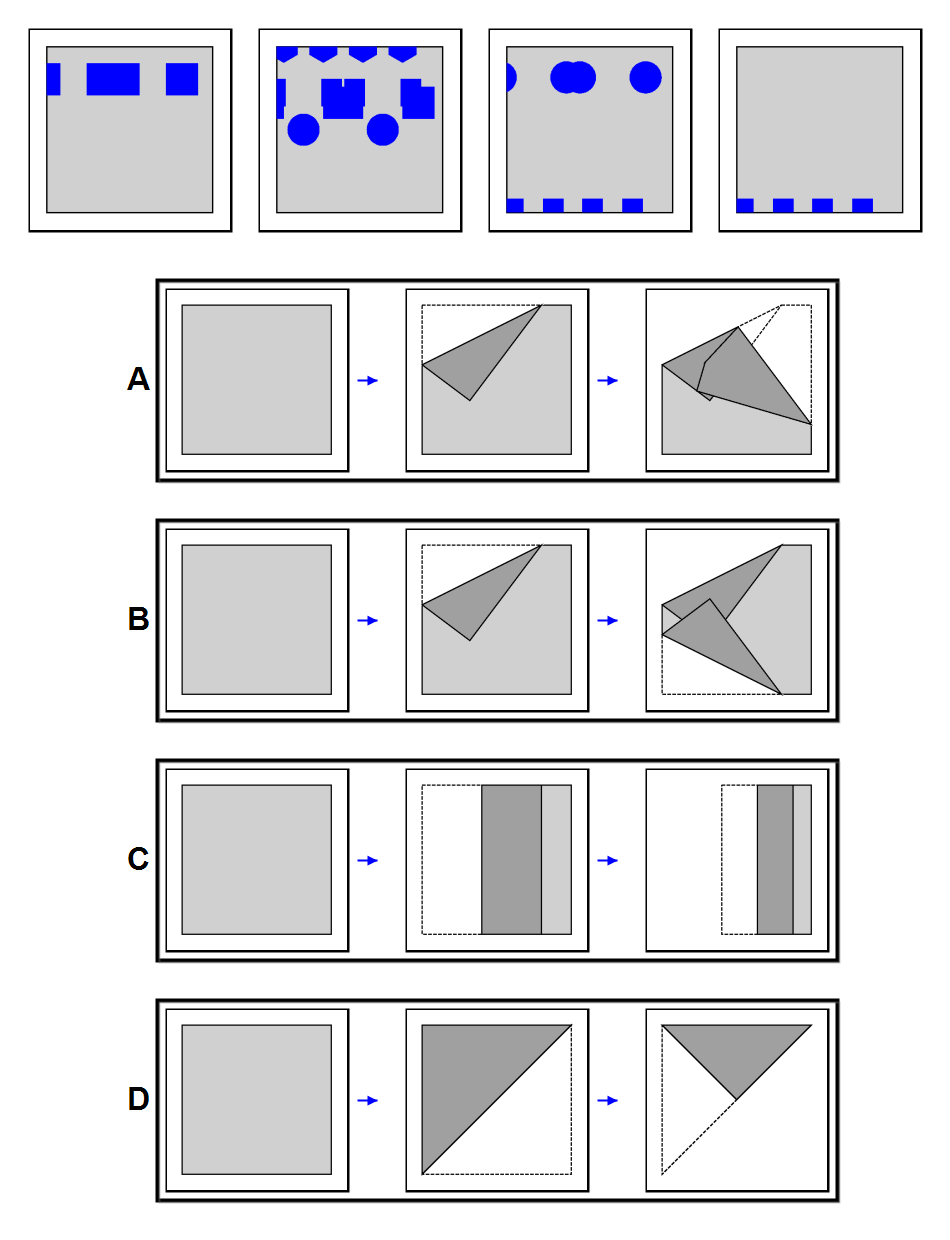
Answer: C